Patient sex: M
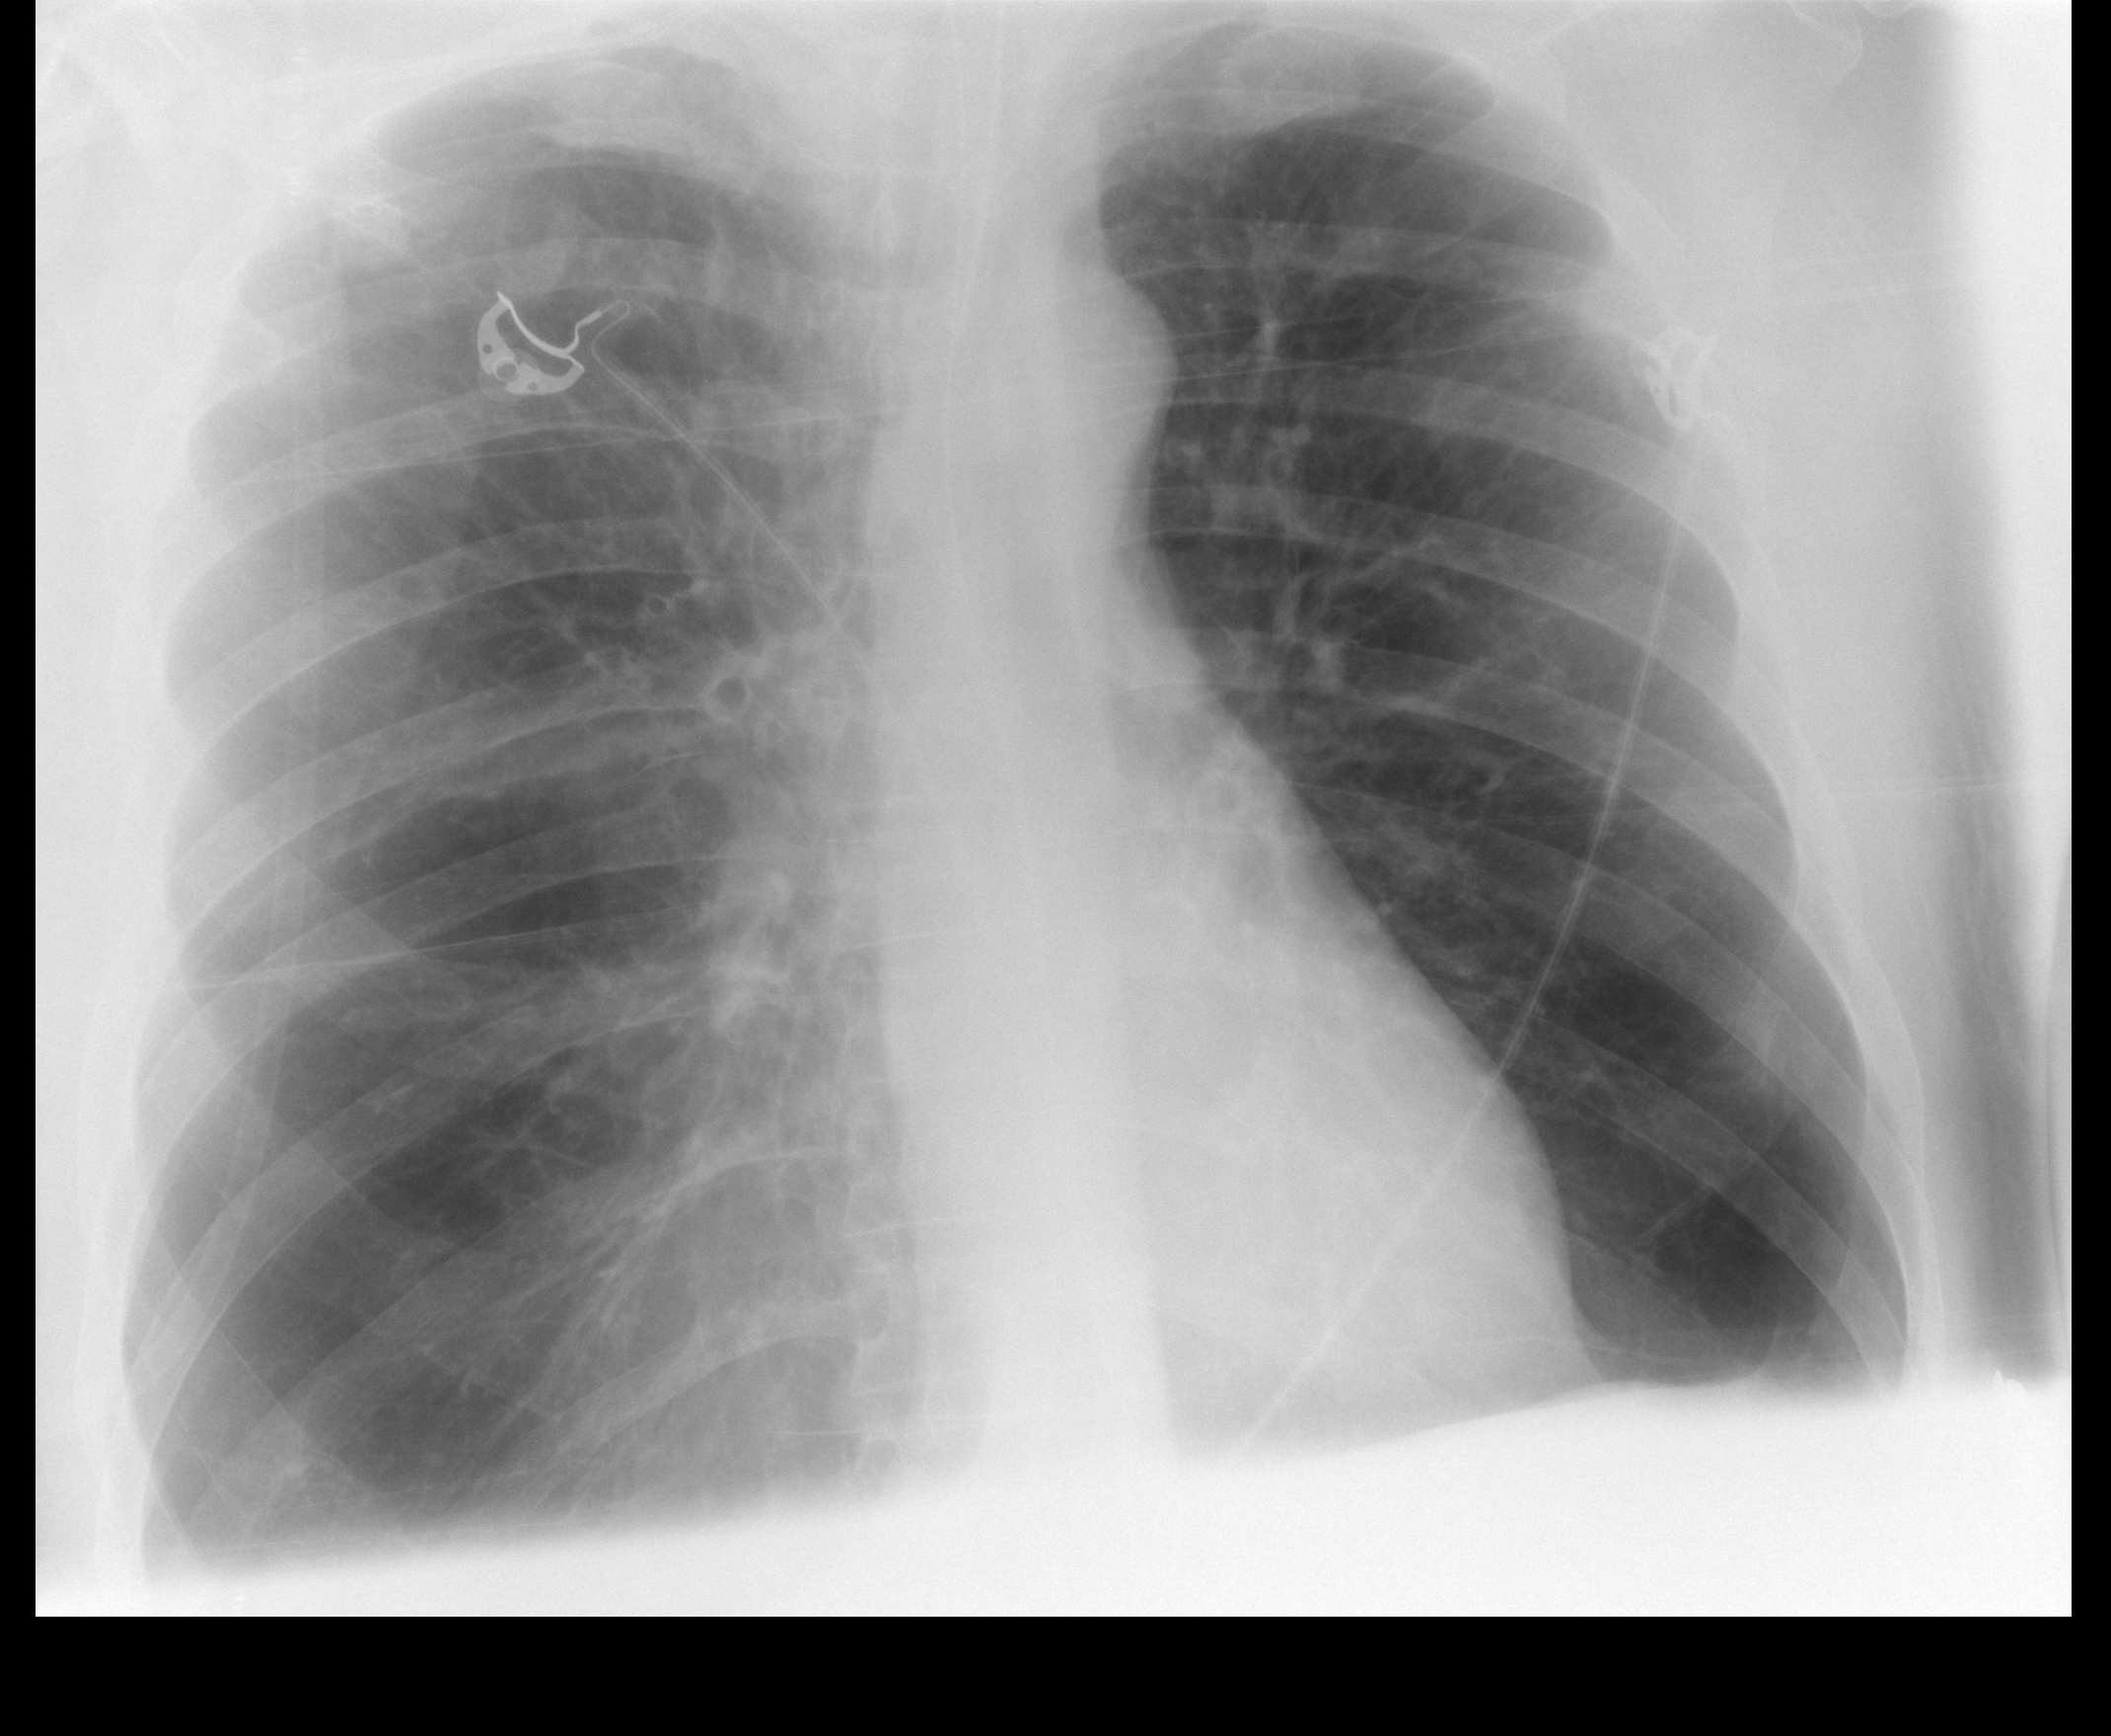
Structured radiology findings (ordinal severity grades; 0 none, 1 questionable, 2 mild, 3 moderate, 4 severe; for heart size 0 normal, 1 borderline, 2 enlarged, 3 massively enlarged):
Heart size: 0
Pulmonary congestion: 0
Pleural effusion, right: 0
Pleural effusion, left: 0
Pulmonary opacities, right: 0
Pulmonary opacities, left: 2
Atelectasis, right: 0
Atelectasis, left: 0